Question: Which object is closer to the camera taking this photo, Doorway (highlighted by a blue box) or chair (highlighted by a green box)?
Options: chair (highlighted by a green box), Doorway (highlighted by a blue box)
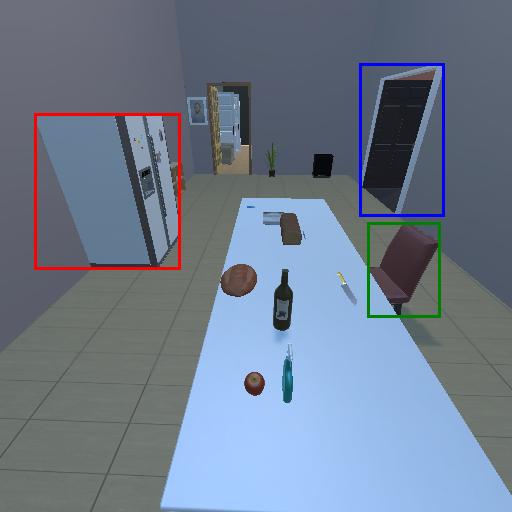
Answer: chair (highlighted by a green box)